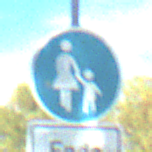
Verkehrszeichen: Gehweg
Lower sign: HinweisDurchVerbaleAngabe2
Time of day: Midday
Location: Outdoor (Special)
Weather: PartlyCloudy
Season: NotSpecified
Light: Natural